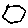
Label: hexagon